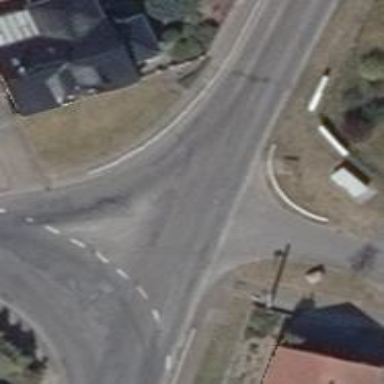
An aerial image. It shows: Secondary road with asphalt surface.